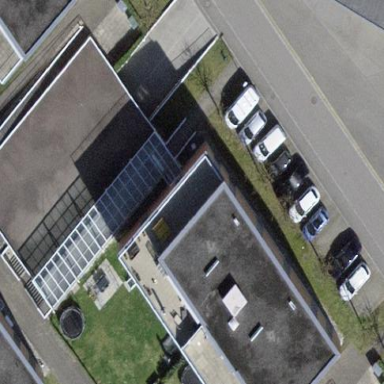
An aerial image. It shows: Flat-roofed building.